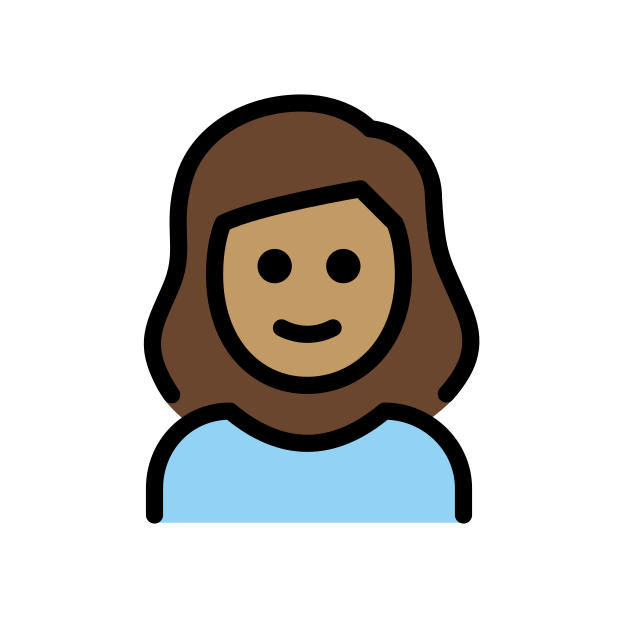
girl: medium skin tone